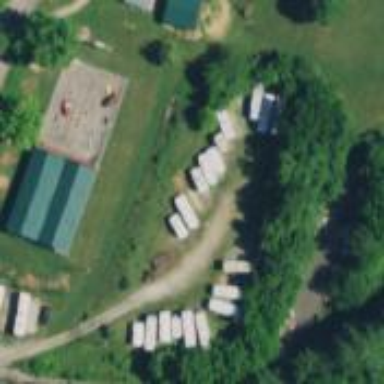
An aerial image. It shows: RV storage facility.